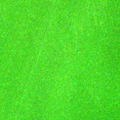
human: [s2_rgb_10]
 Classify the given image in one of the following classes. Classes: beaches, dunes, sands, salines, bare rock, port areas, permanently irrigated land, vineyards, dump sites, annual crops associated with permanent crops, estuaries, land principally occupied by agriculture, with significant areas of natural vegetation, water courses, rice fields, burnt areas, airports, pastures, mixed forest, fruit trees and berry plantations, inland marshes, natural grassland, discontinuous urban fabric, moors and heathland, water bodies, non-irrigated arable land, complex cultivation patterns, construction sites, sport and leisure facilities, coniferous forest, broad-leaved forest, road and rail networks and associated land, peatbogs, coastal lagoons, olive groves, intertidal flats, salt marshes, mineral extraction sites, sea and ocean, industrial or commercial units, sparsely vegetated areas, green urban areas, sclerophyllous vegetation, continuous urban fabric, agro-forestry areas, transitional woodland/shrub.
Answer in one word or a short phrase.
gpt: coastal lagoons